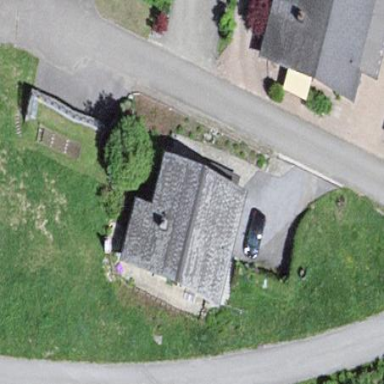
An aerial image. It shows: Simple house.